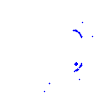
Particle: kaon